Question: So basically i want to achieve this form of tableview as shown in the sketch.

I have a with an array of people's names.
When a user selects , it then presents a detail of that details such as , , , and .
If so the user views that and clicks the button, they can choose another Person and view their own details different than .
I been having trouble with this for the past 2 weeks and i cannot figure it out. I been looking all over the internet but nothing. Any help will greatly help. Or a sample swift Xcode project in a zipped file too.
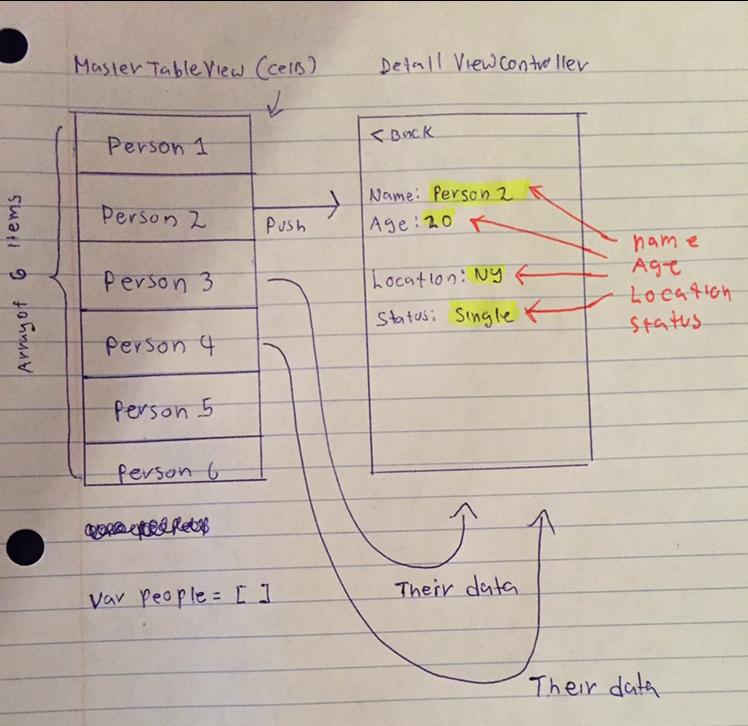
Answer: You can create one class which holds person data like this:
'''
class People {
var name: String?
var age : Int?
var location: String?
var status: String?
init(name: String, age: Int, location: String, status: String) {
self.name = name
self.age = age
self.location = location
self.status = status
}
}
'''
After that you can add data this way:
'''
func setUpPersons(){
let person1 = People(name: "Anna", age: 20, location: "<PHONE>", status: "Single")
let person2 = People(name: "John", age: 30, location: "<PHONE>", status: "Single")
let person3 = People(name: "Leo", age: 30, location: "<PHONE>", status: "Single")
let preson4 = People(name: "Dharmesh", age: 30, location: "<PHONE>", status: "Single")
arrayOfPerson.append(person1)
arrayOfPerson.append(person2)
arrayOfPerson.append(person3)
arrayOfPerson.append(preson4)
}
'''
Then you can display person name into tableview cell this way:
'''
override func tableView(tableView: UITableView, cellForRowAtIndexPath indexPath: NSIndexPath) -> UITableViewCell {
let cell : UITableViewCell = tableView.dequeueReusableCellWithIdentifier("Cell") as! UITableViewCell
let person = arrayOfPerson[indexPath.row]
cell.textLabel?.text = person.name
return cell
}
'''
You can get selected cell Index this way:
'''
override func tableView(tableView: UITableView, didSelectRowAtIndexPath indexPath: NSIndexPath) {
selectedIndex = indexPath.row
}
'''
After that you can pass data with segue this way:
'''
override func prepareForSegue(segue: UIStoryboardSegue, sender: AnyObject?) {
if(segue.identifier == "yourIdentifierInStoryboard") {
var detailViewController = (segue.destinationViewController as! DetailViewController)
let person = arrayOfPerson[selectedIndex]
detailViewController.nameP = person.name!
detailViewController.ageP = person.age!
detailViewController.locationP = person.location!
detailViewController.statusP = person.status!
}
}
'''
And this way you can display data of selected person:
'''
class DetailViewController: UIViewController {
@IBOutlet weak var name: UILabel!
@IBOutlet weak var age: UILabel!
@IBOutlet weak var location: UILabel!
@IBOutlet weak var status: UILabel!
var nameP = ""
var ageP = 0
var locationP = ""
var statusP = ""
override func viewDidLoad() {
super.viewDidLoad()
println(nameP)
name.text = nameP
age.text = "\(ageP)"
location.text = locationP
status.text = statusP
}
}
'''
<URL> is your sample Project.